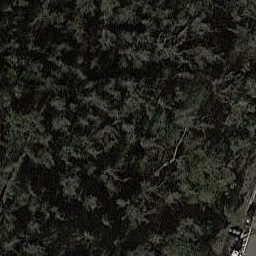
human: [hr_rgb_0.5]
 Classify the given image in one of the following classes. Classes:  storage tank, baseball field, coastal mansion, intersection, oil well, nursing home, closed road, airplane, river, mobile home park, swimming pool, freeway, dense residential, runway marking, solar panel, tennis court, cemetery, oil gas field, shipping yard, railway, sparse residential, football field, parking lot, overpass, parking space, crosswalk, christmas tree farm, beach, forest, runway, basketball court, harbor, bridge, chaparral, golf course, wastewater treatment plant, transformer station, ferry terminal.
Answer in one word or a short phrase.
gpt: forest